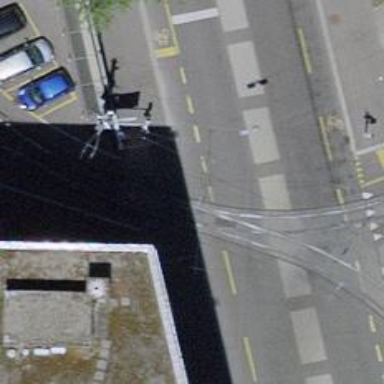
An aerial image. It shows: Tram crossing on the railway.